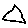
Label: triangle